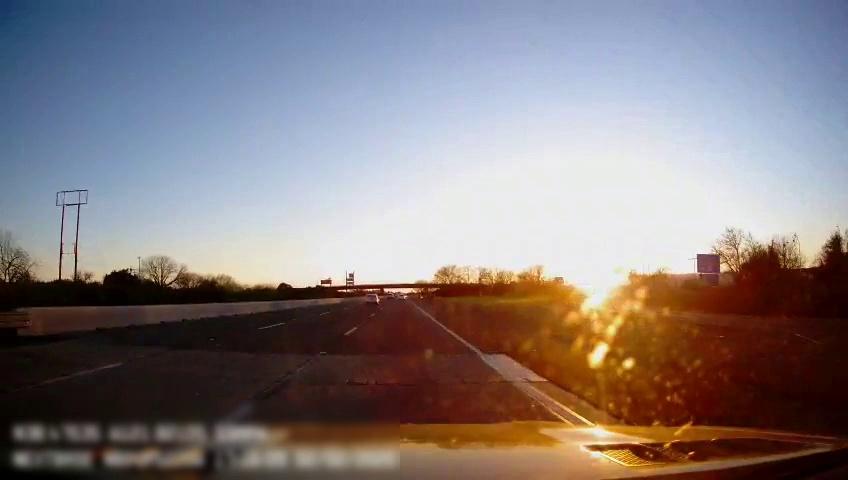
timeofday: Day
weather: Sunny
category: Drivable Space
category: Vehicles | Car
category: Lanes | Alternate Lane
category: Lanes | Current Lane
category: Lanes | Alternate Lane
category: Lanes | Alternate Lane
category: Traffic | Signs